Question: How to design a table like the examples below? In the image
vertical text alignment till specified columns;
is this design possible?

I have added it in fiddle, and used bootstrap and CSS style.
'''
<table class="table table-bordered">
<thead>
<tr>
<th colspan="3" style="background-color: rgb(252, 219, 21);">
<img src="academic year 20.png" class="img-responsive" style="width: 10%;float:left;vertical-align:middle;margin-right: 35px; " />
<h3 style="vertical-align:middle;margin-top:30px;">text sample</h3>
</th>
</tr>
</thead>
<tbody>
<tr>
<td class="fnt">text</td>
<td class="prpl">texttexttexttext 1</td>
<td class="prpl">texttext 2</td>
</tr>
<tr>
<td class="fnt">text </td>
<td class="ctr">-</td>
<td class="ctr">-</td>
</tr>
<tr>
<td class="fnt">text</td>
<td class="ctr">-</td>
<td class="ctr">-</td>
</tr>
</tbody>
</table>
'''
<URL>
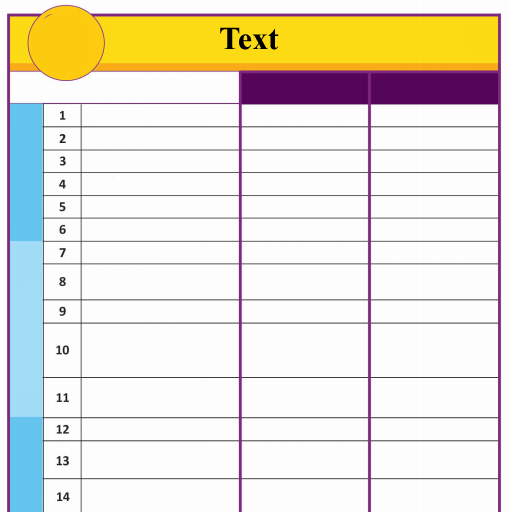
Answer: Use this cord...
'''
<table border ="1">
<tr>
<td colspan ="5">Text</td>
<tr>
<td colspan ="3"></td>
<td></td>
<td></td>
</tr>
<tr>
<td rowspan ="6"></td>
<td>1</td>
<td></td>
<td></td>
<td></td>
</tr>
<tr>
<td>2</td>
<td></td>
<td></td>
<td></td>
</tr>
<tr>
<td>3</td>
<td></td>
<td></td>
<td></td>
</tr>
<tr>
<td>4</td>
<td></td>
<td></td>
<td></td>
</tr>
<tr>
<td>5</td>
<td></td>
<td></td>
<td></td>
</tr>
<tr>
<td>6</td>
<td></td>
<td></td>
<td></td>
</tr>
<tr>
<td rowspan ="5"></td>
<td>7</td>
<td></td>
<td></td>
<td></td>
</tr>
<tr>
<td>8</td>
<td></td>
<td></td>
<td></td>
</tr>
<tr>
<td>9</td>
<td></td>
<td></td>
<td></td>
</tr>
<tr>
<td>10</td>
<td></td>
<td></td>
<td></td>
</tr>
<tr>
<td>11</td>
<td></td>
<td></td>
<td></td>
</tr>
<tr>
<td rowspan ="3"></td>
<td>12</td>
<td></td>
<td></td>
<td></td>
</tr>
<tr>
<td>13</td>
<td></td>
<td></td>
<td></td>
</tr>
<tr>
<td>14</td>
<td></td>
<td></td>
<td></td>
</tr>
</table>
'''
use this css for appear in beautiful.
'''
td{
padding : 10px;
margin : 3px;
width : 200px;
height : 100px;
}
'''
This is the basic css. Customized it as you wish.